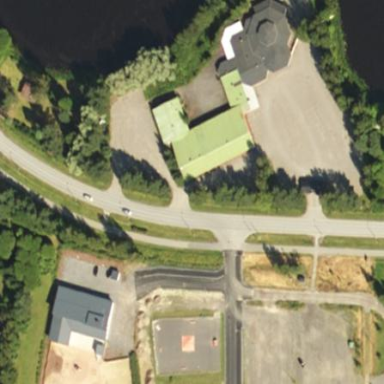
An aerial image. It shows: Building.